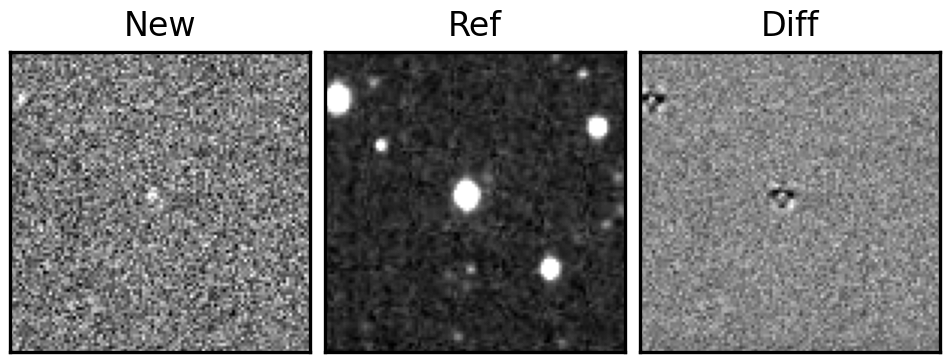
Label: bogus